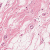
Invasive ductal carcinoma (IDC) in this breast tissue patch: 0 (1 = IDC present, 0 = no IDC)